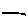
Label: line